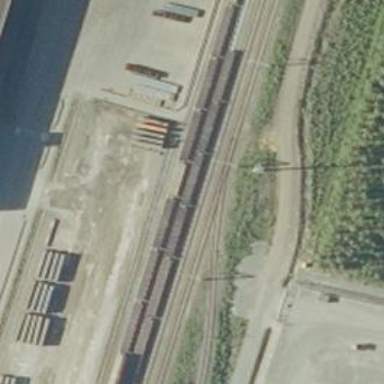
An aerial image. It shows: Wedge used for railway derailment.